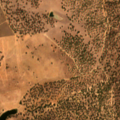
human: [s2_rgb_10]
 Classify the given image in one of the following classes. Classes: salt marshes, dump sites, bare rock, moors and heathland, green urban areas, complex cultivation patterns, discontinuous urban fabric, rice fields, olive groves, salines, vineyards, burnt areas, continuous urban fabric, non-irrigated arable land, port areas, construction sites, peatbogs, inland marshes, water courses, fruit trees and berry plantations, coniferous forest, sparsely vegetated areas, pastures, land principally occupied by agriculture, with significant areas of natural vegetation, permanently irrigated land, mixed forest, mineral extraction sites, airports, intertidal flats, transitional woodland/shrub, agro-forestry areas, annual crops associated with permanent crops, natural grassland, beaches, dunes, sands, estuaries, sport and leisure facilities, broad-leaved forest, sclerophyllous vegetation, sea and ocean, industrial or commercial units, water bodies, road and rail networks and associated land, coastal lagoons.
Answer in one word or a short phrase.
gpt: non-irrigated arable land, agro-forestry areas